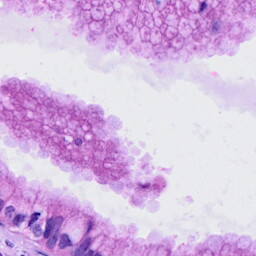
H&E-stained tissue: Cervix